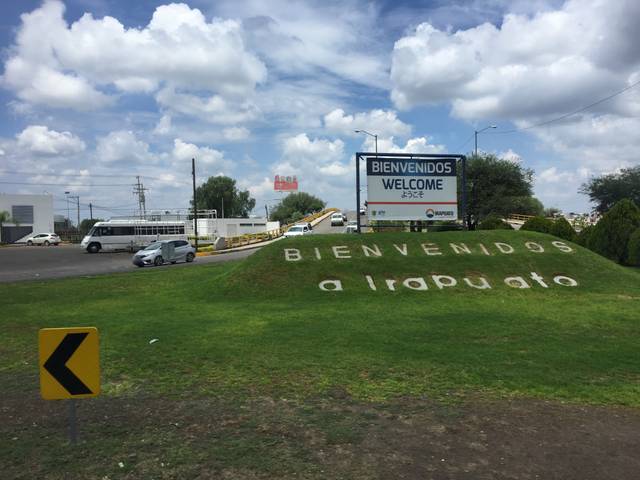
Region: Mexico
Coordinates: 20.708, -101.353